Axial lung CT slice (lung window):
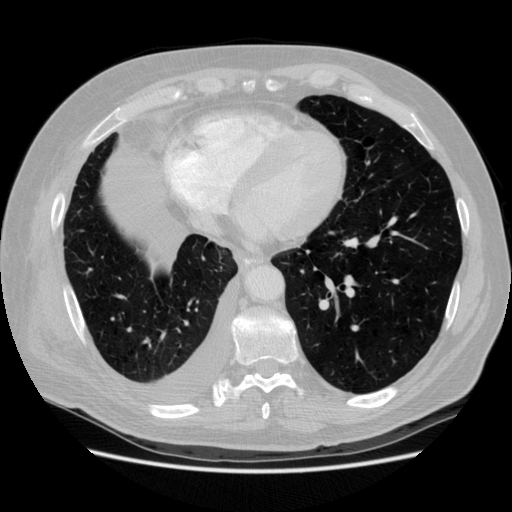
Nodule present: no